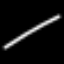
Label: line